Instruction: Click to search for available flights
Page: home
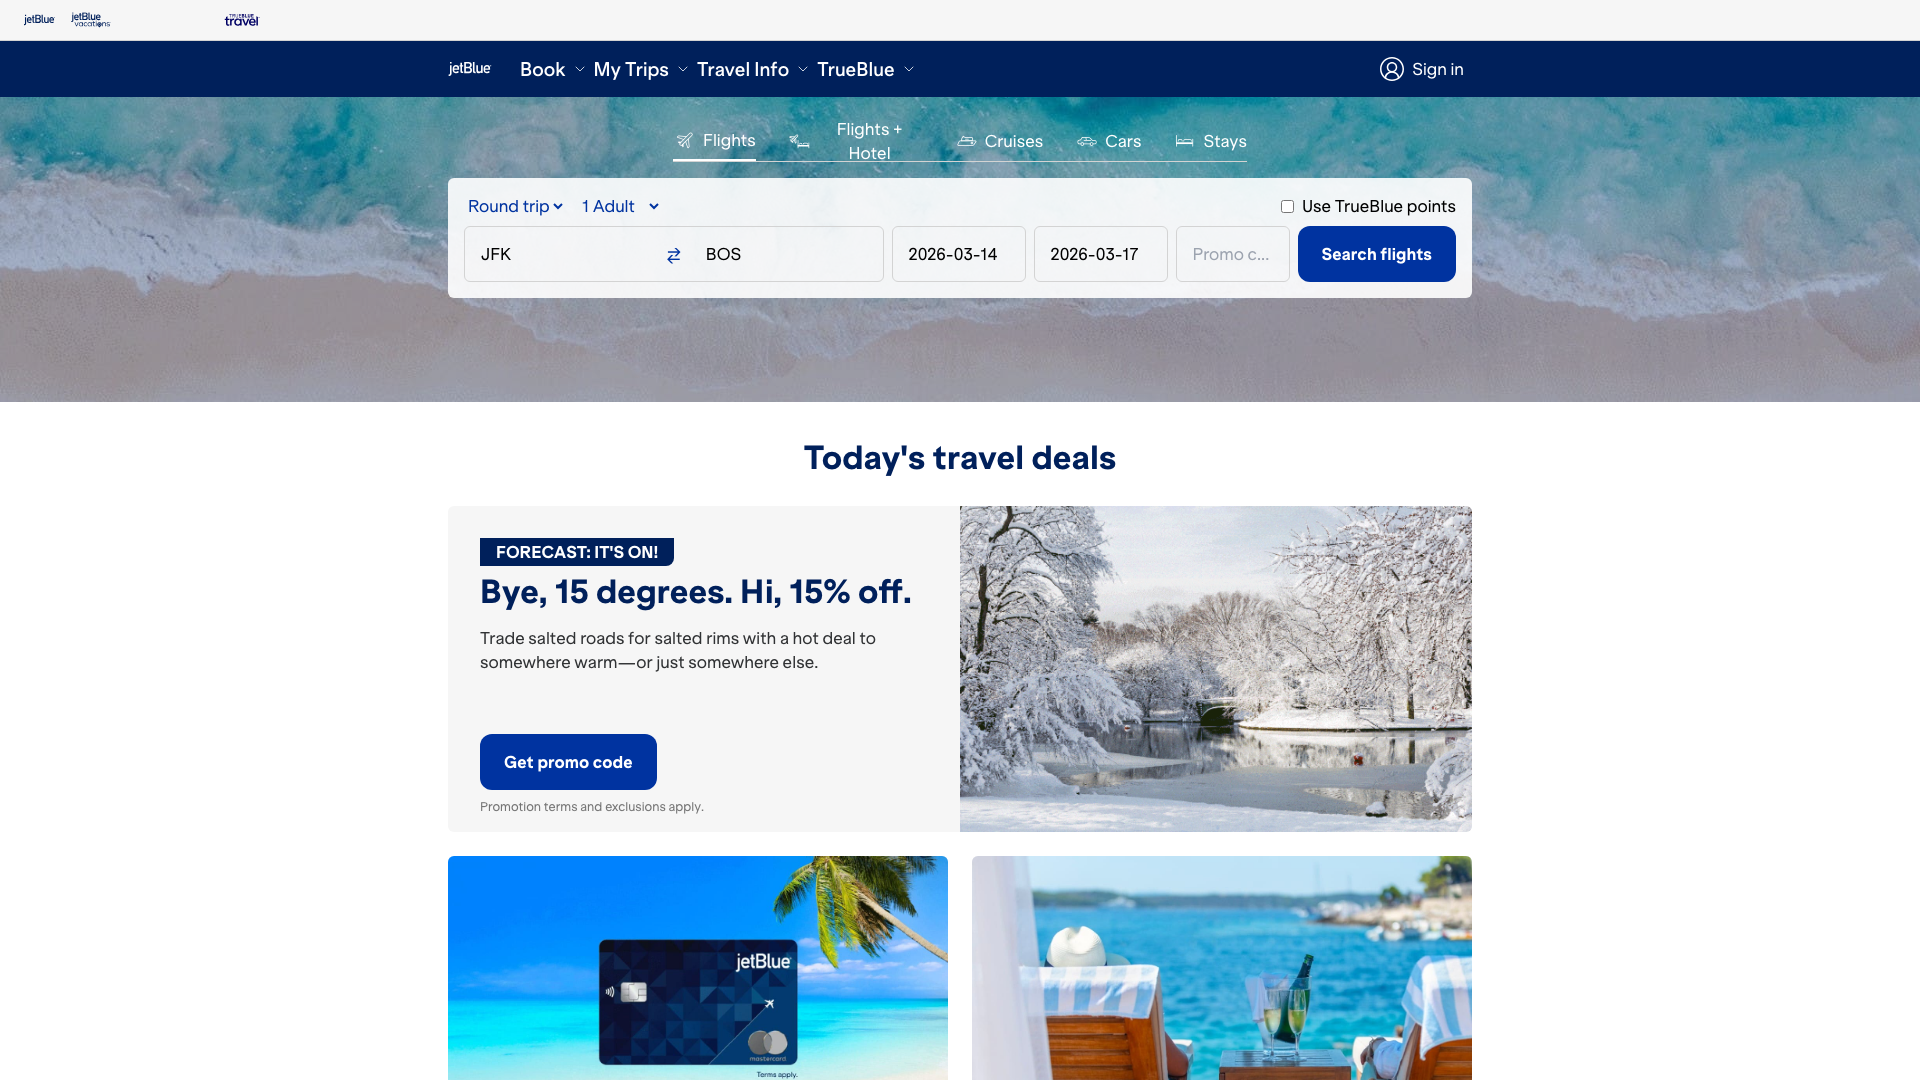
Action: click